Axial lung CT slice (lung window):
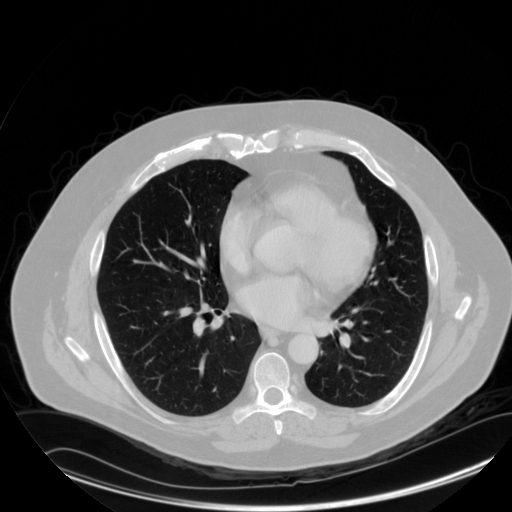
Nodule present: no